Field crop: maize
Growth stage: 1
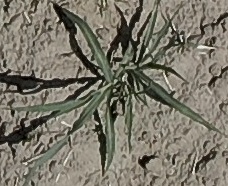
Species: sorghum